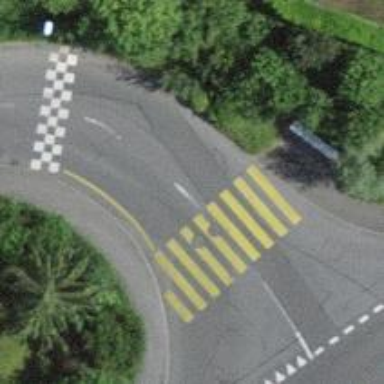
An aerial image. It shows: Pedestrian crossing with zebra markings on footway.